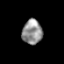
Tissue: prostate
Cell type: Myeloid cells
Senescence score: 0.8112
Nuclear area (px): 479
Mean DAPI intensity: 146.159